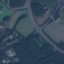
Land use / land cover class: Highway